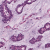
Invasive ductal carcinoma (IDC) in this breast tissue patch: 1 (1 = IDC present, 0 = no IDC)